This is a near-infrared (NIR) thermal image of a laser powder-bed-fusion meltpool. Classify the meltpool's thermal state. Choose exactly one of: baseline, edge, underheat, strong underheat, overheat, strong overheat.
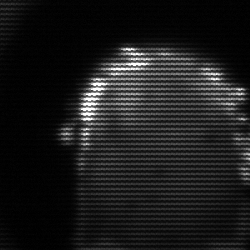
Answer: baseline